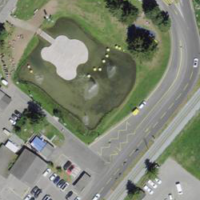
EUNIS habitat code: 53
Species observed at this site:
Sambucus racemosa